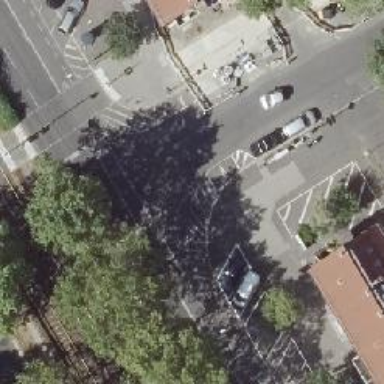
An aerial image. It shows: Asphalt footpath with unmarked crossing.